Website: home-depot
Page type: customer-info-address
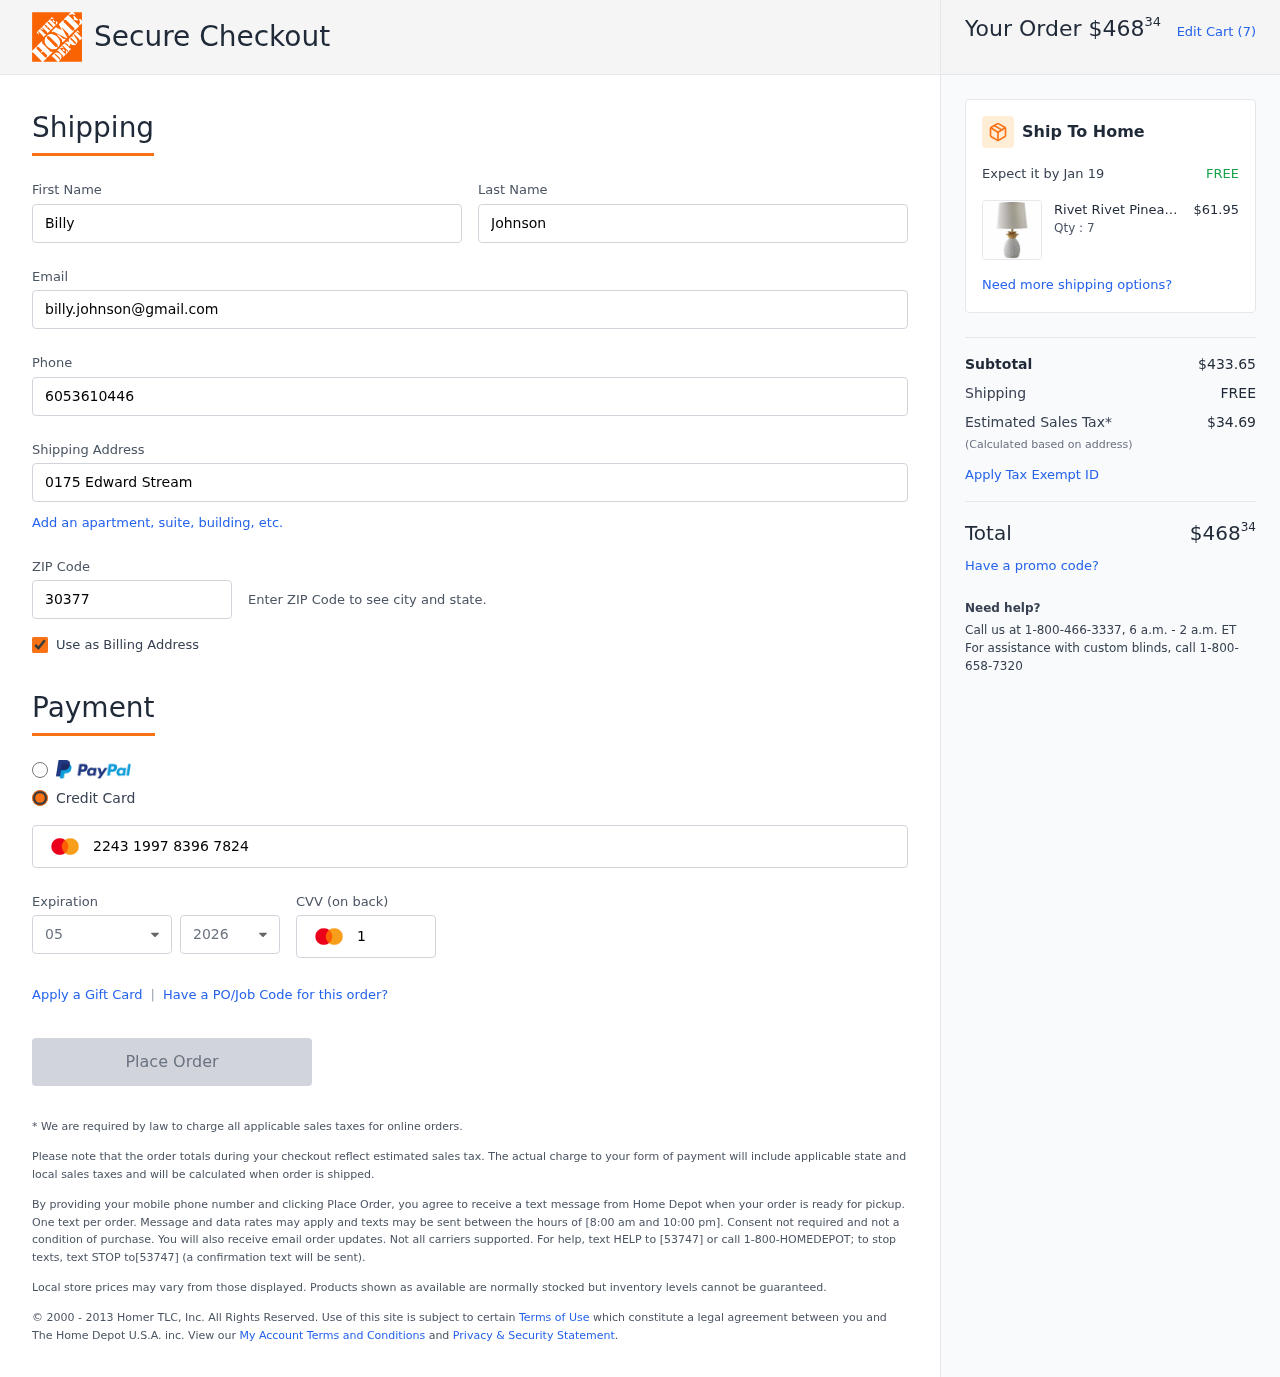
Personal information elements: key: PII_CARD_CVV
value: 141
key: PII_CARD_EXPIRY_MONTH
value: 05
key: PII_CARD_EXPIRY_YEAR
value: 26
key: PII_CARD_NUMBER
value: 2243 1997 8396 7824
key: PII_EMAIL
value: billy.johnson@gmail.com
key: PII_FIRSTNAME
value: Billy
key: PII_LASTNAME
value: Johnson
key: PII_PHONE
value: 6053610446
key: PII_POSTCODE
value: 30377
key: PII_STREET
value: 0175 Edward Stream
Product elements: key: PRODUCT1_BRAND
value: Rivet
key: PRODUCT1_NAME
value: Rivet Pineapple Ceramic Table Lamp, Modern, 18" H, White and Gold
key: PRODUCT1_PRICE
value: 61.95
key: PRODUCT1_QUANTITY
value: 7
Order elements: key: ORDER_TOTAL
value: $46834
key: ORDER_NUM_ITEMS
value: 7
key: ORDER_DELIVERY_DATE
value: Jan 19
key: ORDER_SUBTOTAL
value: $433.65
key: ORDER_SHIPPING_COST
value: FREE
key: ORDER_TAX
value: $34.69